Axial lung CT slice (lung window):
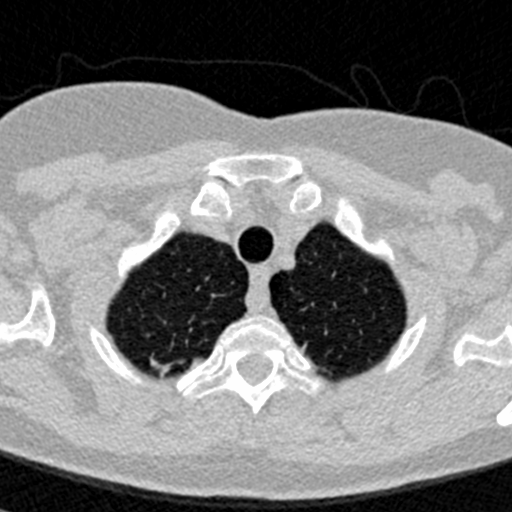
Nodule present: no